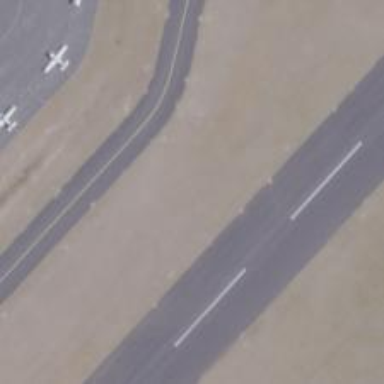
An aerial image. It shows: Image of taxiway at airport.